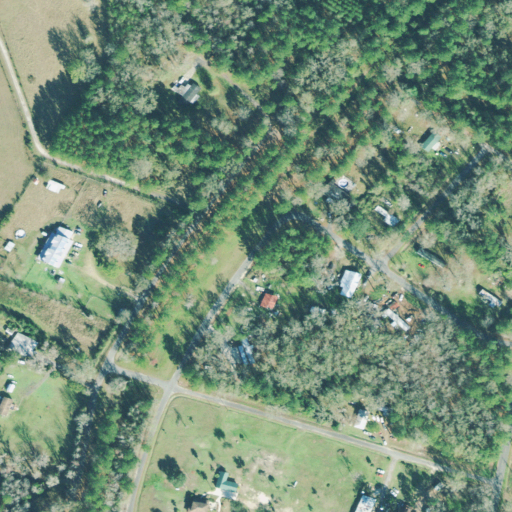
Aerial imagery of island in Georgia named Bear Island containing open development, woody wetlands, pasture, evergreen forest, shrub, low intensity development, and grassland